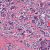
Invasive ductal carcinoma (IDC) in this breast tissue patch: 1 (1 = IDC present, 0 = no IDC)